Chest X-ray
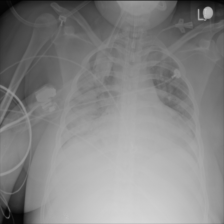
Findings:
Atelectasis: negative
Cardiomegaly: negative
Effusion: negative
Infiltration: positive
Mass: negative
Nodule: negative
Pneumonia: negative
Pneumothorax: negative
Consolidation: negative
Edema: negative
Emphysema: negative
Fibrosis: negative
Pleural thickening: negative
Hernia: negative